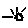
Label: sun